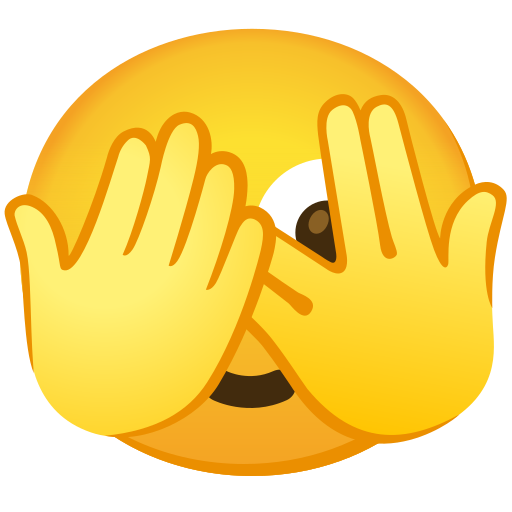
Emoji: 🫣